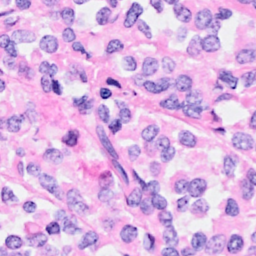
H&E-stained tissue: Breast